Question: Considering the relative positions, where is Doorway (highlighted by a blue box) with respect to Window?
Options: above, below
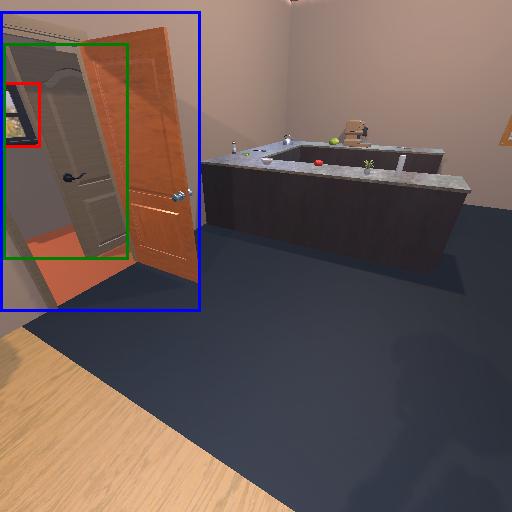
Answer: above